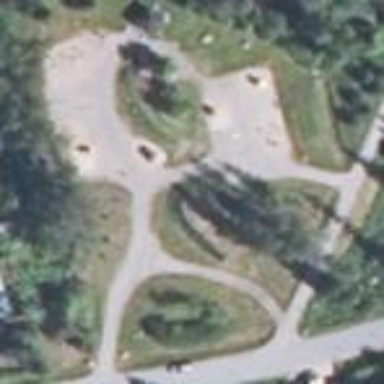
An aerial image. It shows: Playground area for leisure land.